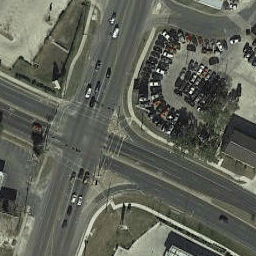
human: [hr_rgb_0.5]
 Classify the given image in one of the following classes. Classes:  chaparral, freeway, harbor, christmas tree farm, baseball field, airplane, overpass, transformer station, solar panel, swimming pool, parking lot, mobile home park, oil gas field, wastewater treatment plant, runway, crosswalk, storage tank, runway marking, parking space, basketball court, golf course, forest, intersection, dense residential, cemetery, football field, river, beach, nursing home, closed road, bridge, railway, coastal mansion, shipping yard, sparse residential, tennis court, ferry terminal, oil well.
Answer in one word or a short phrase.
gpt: intersection